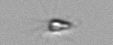
Label: Calciopappus